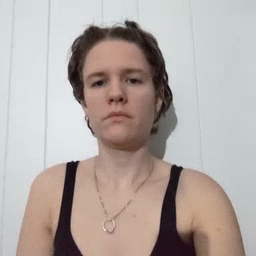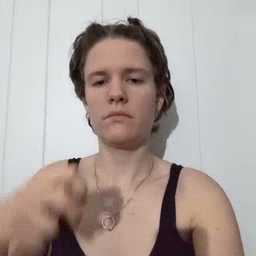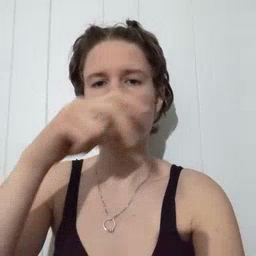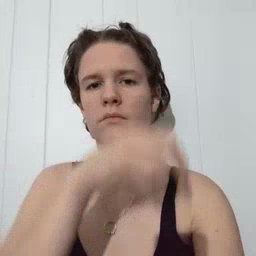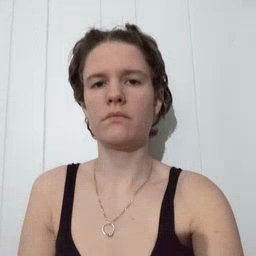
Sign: stairs